Question: I have a program in Visual Studio which gives the output in an XML file. It looks like so:
'''
<?xml version="1.0" encoding="utf-8"?>
<leaCEDS>
<district>
<leaID>01</leaID>
<name>Alachua</name>
<organizationType>LEA</organizationType>
<streetLine1>620 E University Ave</streetLine1>
<city>Gainesville</city>
<stateProvince>FL</stateProvince>
<postalCode>326015448</postalCode>
<county>Alachua</county>
<NCESID_district><PHONE></NCESID_district>
<date_created>2015-06-01T20:38:58.<PHONE></date_created>
<date_updated>2015-06-01T20:38:58.<PHONE></date_updated>
</district>
</leaCEDS>
'''
I have now been told that I need to have the output for the XML file saved in this format..
'''
<leaCEDS xlmns="http://specification.sifassociation.org/Implementation/na/3.2/html/CEDS/K12/K12_leaCEDS.html#LinkD">
<districtEntry>
<identification>
<leaId>0001</leaId>
<name>Alachua County Public Schools</name>
<organizationType>LEA</organizationType>
</identification>
<addressList>
<address>
<street>
<line1>620 East University Avenue</line1>
<line2></line2>
</street>
<city>Gainsville</city>
<stateProvince>FL</stateProvince>
<postalCode>32601-5448</postalCode>
<county>Alachua</county>
</address>
</addressList>
<district>
<reference>
<NCESID><PHONE></NCESID>
</reference>
</district>
</districtEntry>
<leaCEDS>
'''
How would I do this? I have tried looking up some solutions but haven't really found anything. Maybe a solution is using XSLT? I honestly don't believe that what i am being asked for is proper XML file format but it's something I must do.
Here is what my program looks like for clarification.

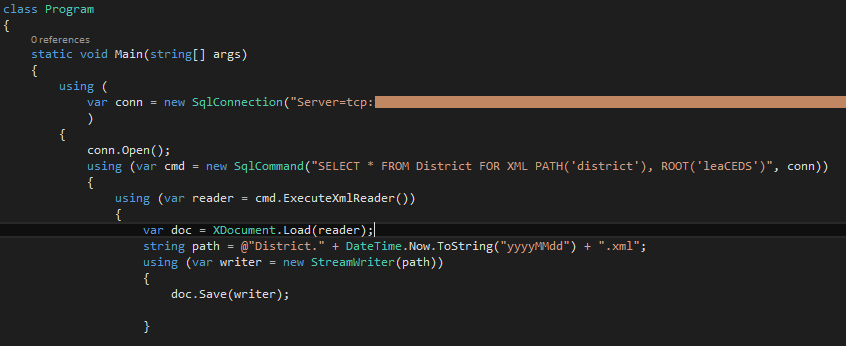
Answer: It sounds like your XML is coming straight from your database, which means you need to transform it into something else based on the structure you have presently.
While you could learn XSLT, you could also do this using LINQ to XML, querying the document you have parsed in order to get the contents required for your new format. For example:
'''
var d = doc.Descendants("district").Single();
XNamespace ns = "http://specification.sifassociation.org/Implementation/na/3.2/html/CEDS/K12/K12_leaCEDS.html#LinkD";
var transform = new XDocument(
new XElement(ns + "leaCDS",
new XElement(ns + "districtEntry",
new XElement(ns + "identification",
new XElement(ns + "leaID", (string)d.Element("leaID")),
new XElement(ns + "name", (string)d.Element("name")),
new XElement(ns + "organizationType", (string)d.Element("organizationType"))
),
new XElement(ns + "addressList",
new XElement(ns + "address",
new XElement(ns + "street",
new XElement(ns + "line1", (string)d.Element("streetLine1")),
new XElement(ns + "line2")
),
new XElement(ns + "city", (string)d.Element("city")),
new XElement(ns + "stateProvince", (string)d.Element("stateProvince")),
new XElement(ns + "postalCode", (string)d.Element("postalCode")),
new XElement(ns + "county", (string)d.Element("county"))
)
),
new XElement(ns + "district",
new XElement(ns + "reference",
new XElement(ns + "NCESID", (string)d.Element("NCESID_district"))
)
)
)
)
);
transform.Save(writer);
'''
See a working example here: <URL>